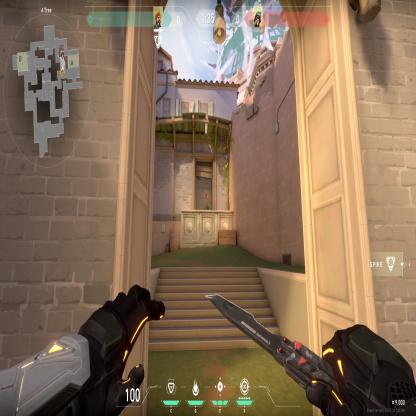
Label: enemy